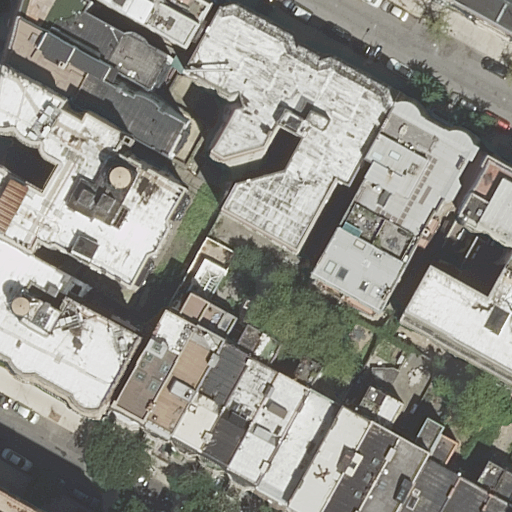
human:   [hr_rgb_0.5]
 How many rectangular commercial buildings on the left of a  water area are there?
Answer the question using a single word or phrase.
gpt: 0

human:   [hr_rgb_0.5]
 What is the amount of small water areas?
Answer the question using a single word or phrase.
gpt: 0

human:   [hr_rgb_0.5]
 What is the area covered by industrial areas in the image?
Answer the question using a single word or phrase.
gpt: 0m2

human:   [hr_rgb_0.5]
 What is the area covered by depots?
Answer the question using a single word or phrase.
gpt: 0m2

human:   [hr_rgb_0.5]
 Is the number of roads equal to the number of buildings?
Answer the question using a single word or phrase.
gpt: no

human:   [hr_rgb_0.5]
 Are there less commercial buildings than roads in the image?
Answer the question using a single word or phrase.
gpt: yes

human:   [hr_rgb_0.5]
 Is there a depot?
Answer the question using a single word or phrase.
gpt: no

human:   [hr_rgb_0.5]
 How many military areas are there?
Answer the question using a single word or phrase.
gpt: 0

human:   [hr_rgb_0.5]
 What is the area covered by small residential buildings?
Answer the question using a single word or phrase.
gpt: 361m2

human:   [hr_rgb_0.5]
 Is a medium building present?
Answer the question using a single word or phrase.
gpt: yes

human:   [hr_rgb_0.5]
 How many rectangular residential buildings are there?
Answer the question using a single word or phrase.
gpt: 9

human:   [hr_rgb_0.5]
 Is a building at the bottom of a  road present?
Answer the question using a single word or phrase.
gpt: yes

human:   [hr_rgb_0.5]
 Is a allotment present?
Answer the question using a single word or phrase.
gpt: no

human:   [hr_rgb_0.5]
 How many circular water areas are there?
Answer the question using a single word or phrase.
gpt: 0

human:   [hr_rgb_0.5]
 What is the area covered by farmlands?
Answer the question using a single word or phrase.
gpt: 0m2

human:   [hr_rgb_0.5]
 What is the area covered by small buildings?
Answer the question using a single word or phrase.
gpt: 361m2

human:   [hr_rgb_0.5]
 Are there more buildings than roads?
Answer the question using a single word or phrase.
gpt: yes

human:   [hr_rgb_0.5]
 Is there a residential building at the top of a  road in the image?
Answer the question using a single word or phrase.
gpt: yes

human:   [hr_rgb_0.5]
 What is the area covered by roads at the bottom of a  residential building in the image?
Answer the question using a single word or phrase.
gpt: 0m2

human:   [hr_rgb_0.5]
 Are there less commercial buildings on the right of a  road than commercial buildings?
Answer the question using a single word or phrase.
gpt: no

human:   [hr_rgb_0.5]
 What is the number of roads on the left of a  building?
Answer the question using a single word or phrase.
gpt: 1

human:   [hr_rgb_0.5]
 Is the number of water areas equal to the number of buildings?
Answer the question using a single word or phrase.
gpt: no

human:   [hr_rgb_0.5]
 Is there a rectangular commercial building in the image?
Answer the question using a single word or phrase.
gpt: no

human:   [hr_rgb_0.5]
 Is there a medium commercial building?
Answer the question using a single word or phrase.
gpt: no

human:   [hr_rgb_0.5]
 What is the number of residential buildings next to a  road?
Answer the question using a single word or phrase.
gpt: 22

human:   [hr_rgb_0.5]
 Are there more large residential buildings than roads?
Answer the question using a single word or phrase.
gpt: yes

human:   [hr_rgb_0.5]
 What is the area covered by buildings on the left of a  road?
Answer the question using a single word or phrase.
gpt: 3459m2

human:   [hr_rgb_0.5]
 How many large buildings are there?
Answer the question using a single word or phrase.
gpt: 4

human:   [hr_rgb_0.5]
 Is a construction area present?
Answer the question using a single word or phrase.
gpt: no

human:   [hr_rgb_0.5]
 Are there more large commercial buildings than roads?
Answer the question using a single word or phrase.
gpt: no

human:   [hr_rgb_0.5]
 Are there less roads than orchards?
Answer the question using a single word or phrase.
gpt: no

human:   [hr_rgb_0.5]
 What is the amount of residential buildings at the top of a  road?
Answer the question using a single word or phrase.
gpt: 12

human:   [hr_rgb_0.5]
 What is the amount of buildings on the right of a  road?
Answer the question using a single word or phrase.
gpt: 17

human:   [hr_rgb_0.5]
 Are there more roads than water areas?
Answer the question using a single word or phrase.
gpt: yes

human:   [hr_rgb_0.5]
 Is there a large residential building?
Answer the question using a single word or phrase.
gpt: yes

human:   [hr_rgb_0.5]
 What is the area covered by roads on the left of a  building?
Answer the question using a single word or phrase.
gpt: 0m2